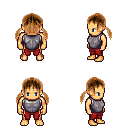
a pixel art fantasy rpg character, male body template, human, tanned skin, steel chest armor, red pants, brown twin-tailed hairstyle, four views (front, back, left, right), 2x2 character sprite sheet, small pixel art, hard edges, no anti-aliasing